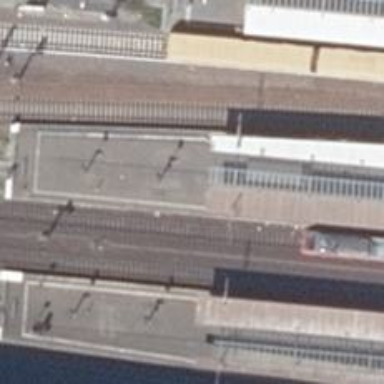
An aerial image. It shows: Section of the railway platform.